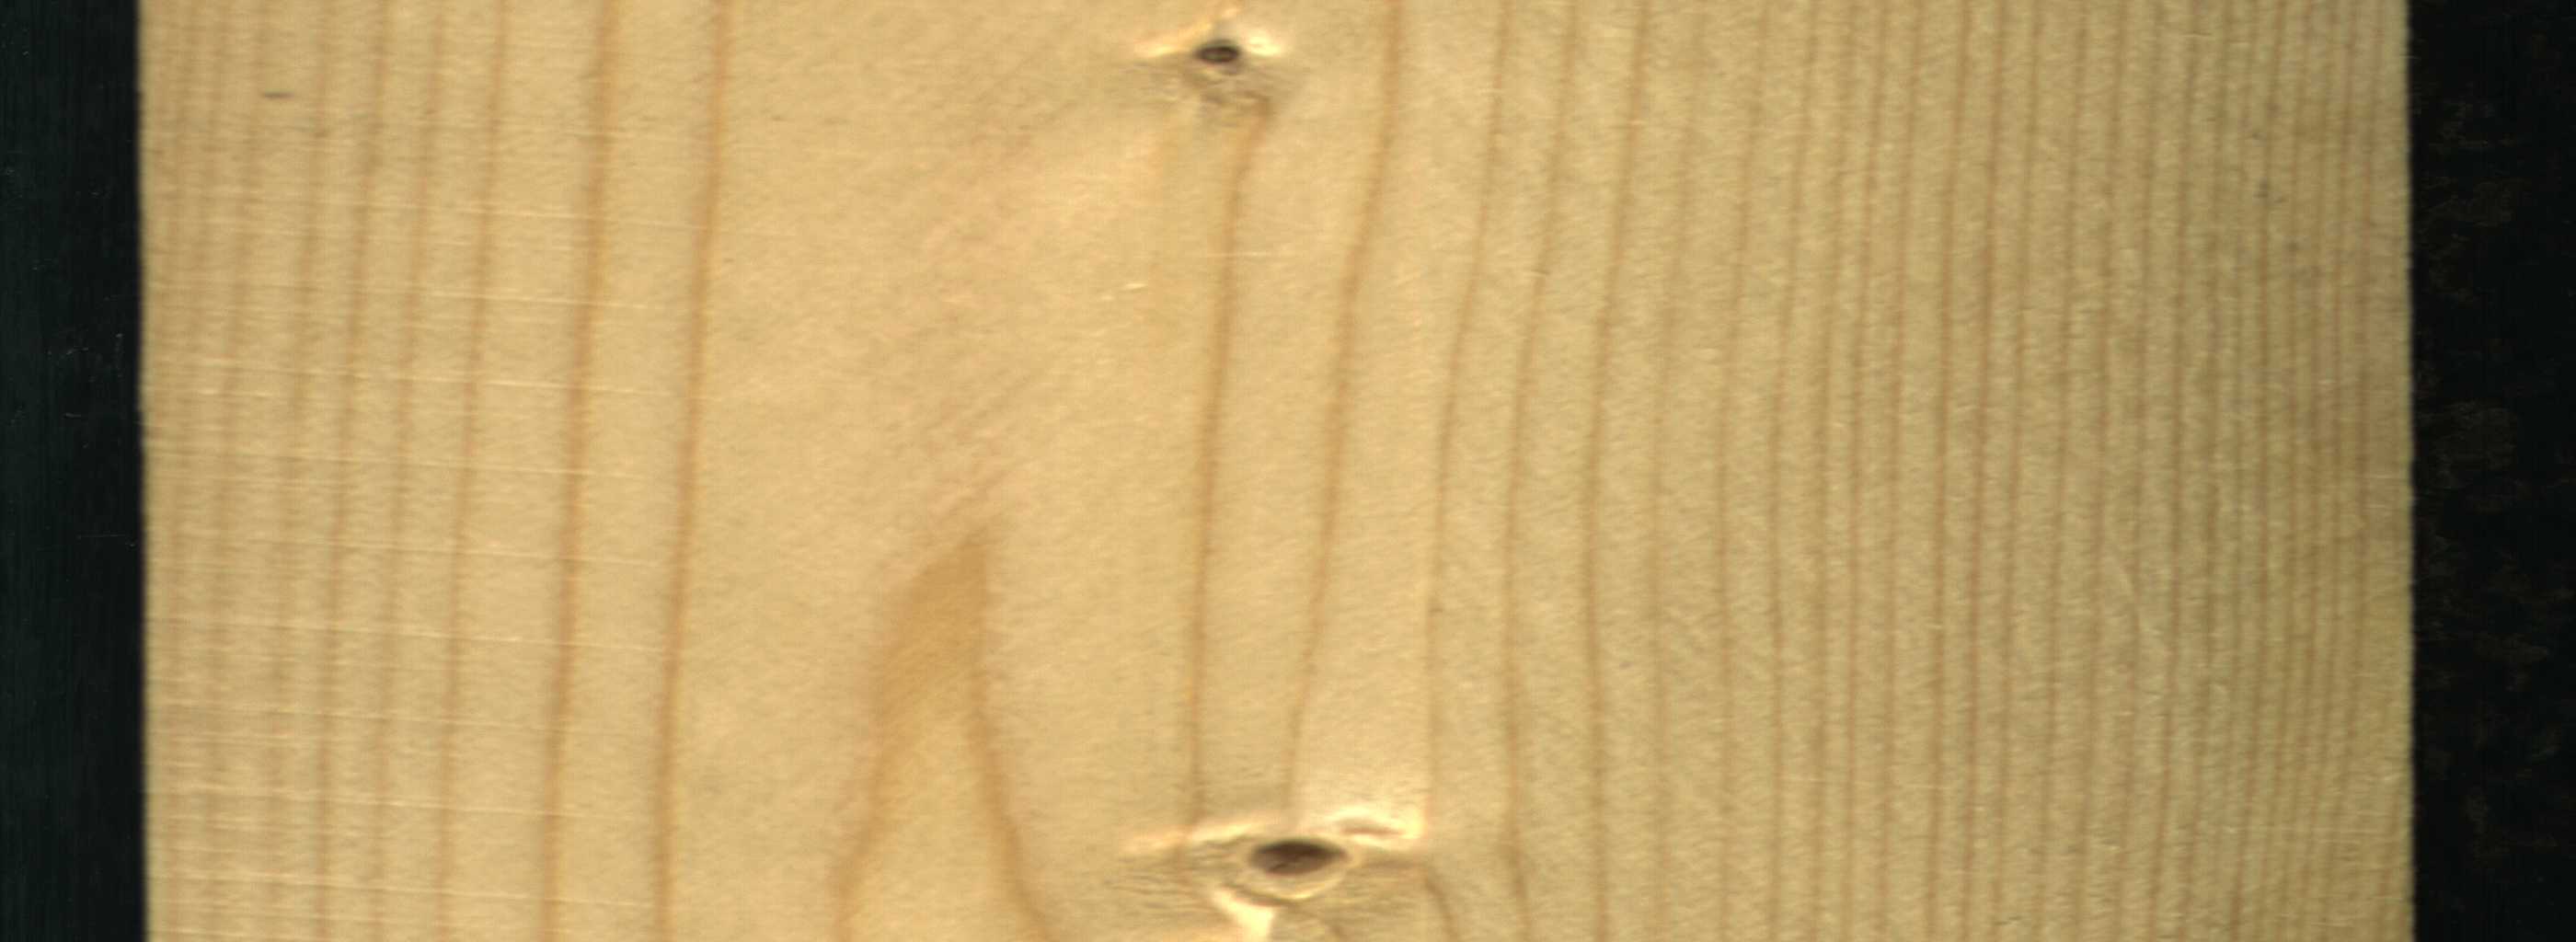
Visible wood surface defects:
Live_Knot
Live_Knot